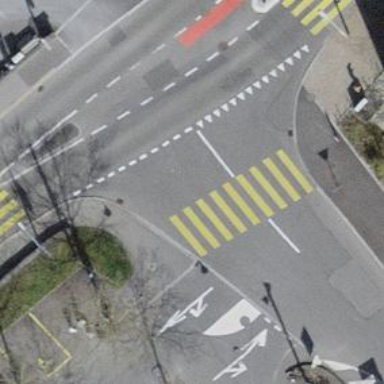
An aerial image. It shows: Uncontrolled zebra crossing with notable zebra markings.